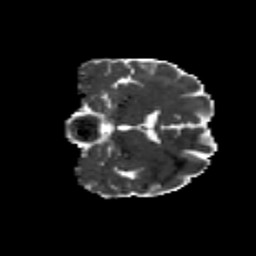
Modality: MD
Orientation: coronal
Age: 37
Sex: female
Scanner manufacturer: siemens
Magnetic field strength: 3 T
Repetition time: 8.6 s
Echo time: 0.095 s